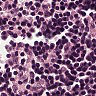
Metastatic tissue present: no